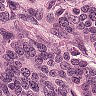
Metastatic tissue present: yes